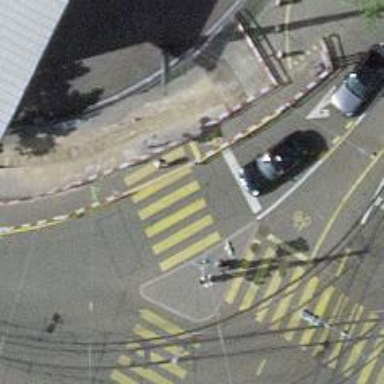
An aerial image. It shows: Road with traffic signals.